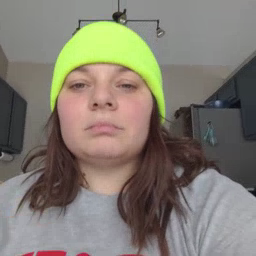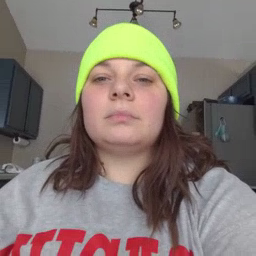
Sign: hesheit